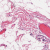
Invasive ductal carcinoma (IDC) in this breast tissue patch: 0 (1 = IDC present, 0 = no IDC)